The picture encodes a bearing's raw vibration samples as pixel intensities in a 2-D grid. Determine the bearing's health state. Answer with exactly one of: normal, inner_race, outer_race, ball.
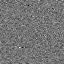
Answer: inner_race